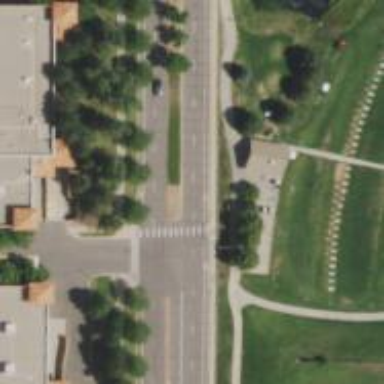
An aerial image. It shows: Golf cartpath that is also road path.